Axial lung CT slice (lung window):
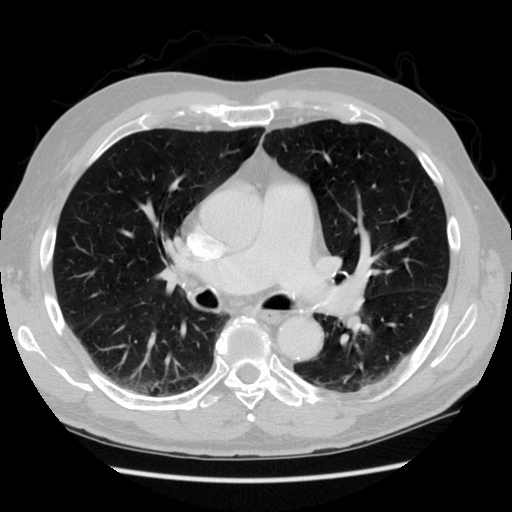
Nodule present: no